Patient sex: F
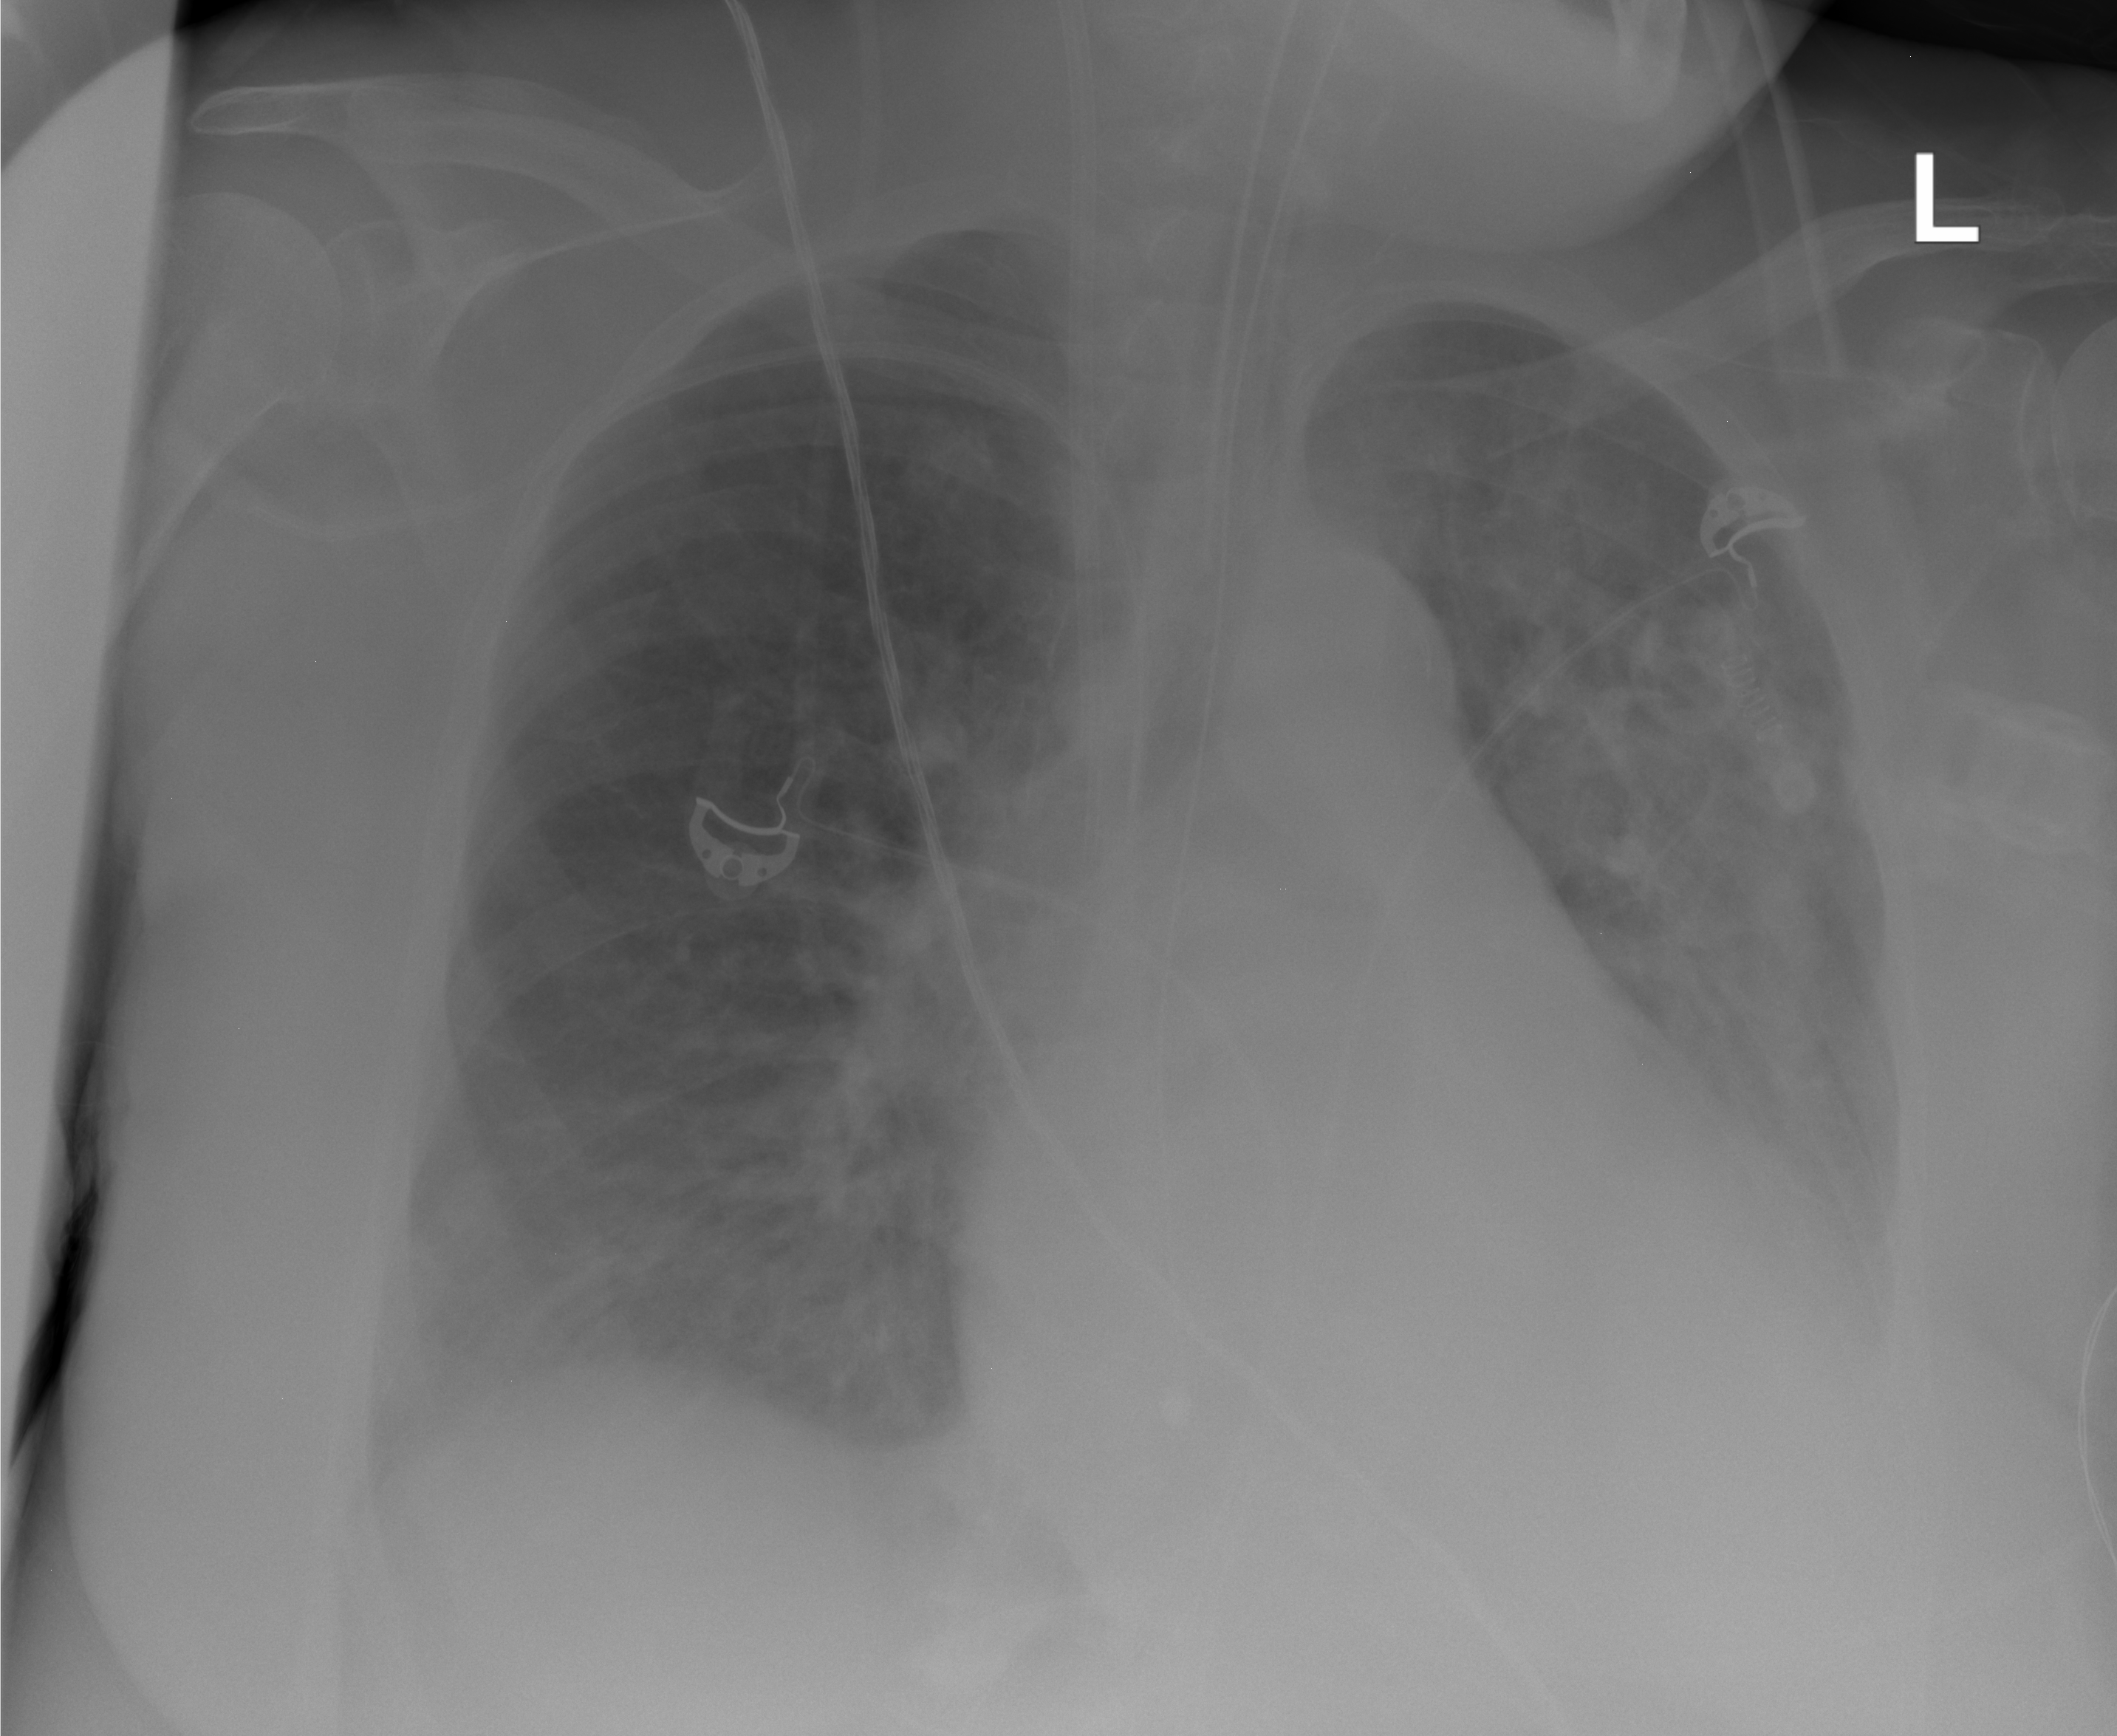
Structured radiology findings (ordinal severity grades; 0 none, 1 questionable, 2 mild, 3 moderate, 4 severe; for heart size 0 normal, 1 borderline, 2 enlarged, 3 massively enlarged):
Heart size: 2
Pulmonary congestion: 3
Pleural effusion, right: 1
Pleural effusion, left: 3
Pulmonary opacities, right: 0
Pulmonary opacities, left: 2
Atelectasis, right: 0
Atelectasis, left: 2